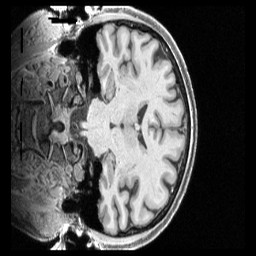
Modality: T1w
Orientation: coronal
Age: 65
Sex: female
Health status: healthy
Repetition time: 2.4 s
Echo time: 0.00222 s